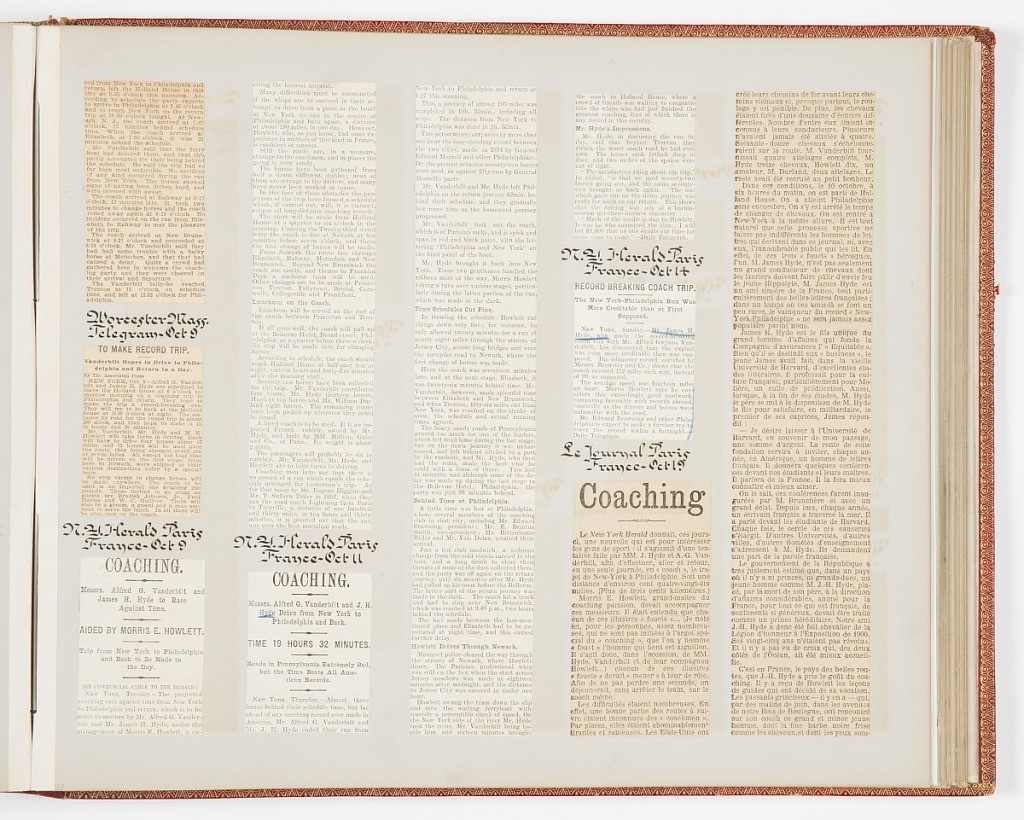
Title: Commemorative Scrapbook Documenting the 1901 Record Breaking Coach Race from New York City to Philadelphia and Back Again
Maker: James Hazen Hyde, American, 1876 - 1959
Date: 1901
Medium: Newspaper and magazine clippings mounted on heavy wove paper, annotated in pen and ink, bound in red leather with gilded lettering
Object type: Album Page
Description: Album of newspaper clippings describing the coach trip from New York to Philadelphia and return. The drivers were James H. Hyde and Alfred Vanderbilt.